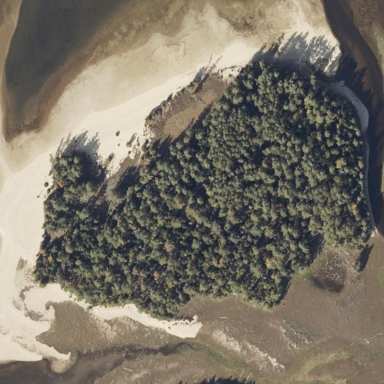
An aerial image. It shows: Island.